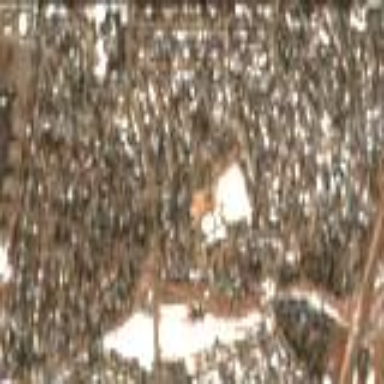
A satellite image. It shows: Residential area composed of single-family homes.